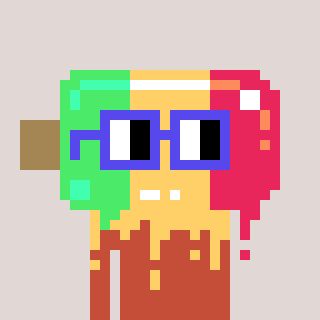
a pixel art character with square blue glasses, a icepop-shaped head and a rust-colored body on a warm background